Question: I have a QStyledItemDelegate for my QList widget:
'''
class MappingDisplayWidgetDelegate: public QStyledItemDelegate
{
Q_OBJECT
public:
MappingDisplayWidgetDelegate(QObject *parent=NULL);
virtual void paint ( QPainter * painter, const QStyleOptionViewItem & option, const QModelIndex & index ) const;
virtual QSize sizeHint ( const QStyleOptionViewItem & option, const QModelIndex & index ) const;
};
'''
and it's paint method looks like:
'''
void MappingDisplayWidgetDelegate::paint ( QPainter * painter,
const QStyleOptionViewItem & option,
const QModelIndex & index ) const
{
if (option.state & QStyle::State_Selected)
painter->fillRect(option.rect, option.palette.highlight());
else if (option.state & QStyle::State_MouseOver)
painter->fillRect(option.rect, option.palette.midlight());
QFontMetrics fm(option.font);
QString filename = index.data(Qt::DisplayRole).toString();
QRect outline = option.rect;
int outmid = outline.center().y();
QRect fnBound = fm.boundingRect(filename);
int fnBoundMid = fnBound.center().y();
fnBound.moveLeft(outline.left());
fnBound.translate(0, outmid - fnBoundMid);
painter->drawText(fnBound, Qt::AlignVCenter | Qt::AlignLeft, filename);
}
'''
Now this works, BUT the handling of the State_Selected and State_MouseOver doesn't produce the same results as the default lists. Here's a screen shot (I'm running on a Win7 system) of the code above on the left, and a standard QListWidget on the right. You can see that the QListWidget has nice gradients, while my items have only simple colors.

I want to paint my items to properly match the standard widgets, but I can't quite figure out how. I'm not seeing anything in the options that would give me the info I need.
Edited to add:
Note that this is a somewhat toy example. The real code has a bunch of other stuff besides the one string, and has an appropriate (and working) sizeHint function. This is just a toy to demonstrate the problem.
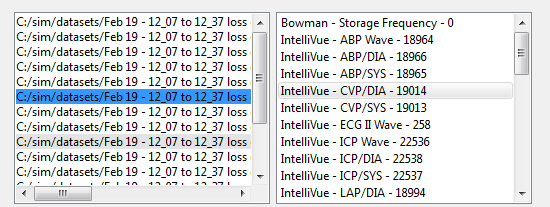
Answer: In the <URL> for drawing that element, the following call is made:
'''
// draw the background
proxy()->drawPrimitive(PE_PanelItemViewItem, opt, p, widget);
'''
I suspect you may want to do something similar to the following:
'''
style().drawPrimitive(QStyle::PE_PanelItemViewItem, option, painter, NULL);
'''
You may have to play around with the 'option' parameter to get the right rectangle target. Unfortunately, the computer I am using right now isn't set up to test any of this, so YMMV.